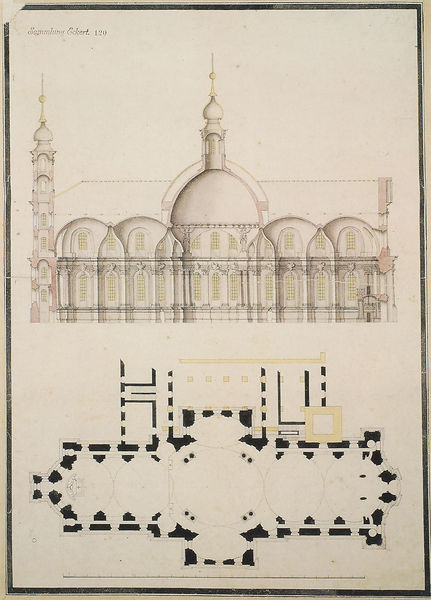
Titel: Benediktinerabteikirche Heilig Kreuz in Neresheim
Künstler: Balthasar Neumann
Standort: Neresheim, Abteikirche Heilig Kreuz, St. Ulrich und Afra (EU - D - BW)
Schlagwörter: gelb, kirchturm, fenster, schwarz, skizze, säulen, zeichnung, dach, gebäude, architektur, barock, bild, innenraum, kirche, turm, schrift, ansicht, bogen, fassade, kuppel, striche, bögen, kuppeln, moschee, türme, dom, seite, schwarzweiß, text, kreise, mauern, plan, tempel, querschnitt, grundriss, bauplan, aufteilung, aufriß, vierung, kreuzform, zeiichnung, 129, baupkan